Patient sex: F
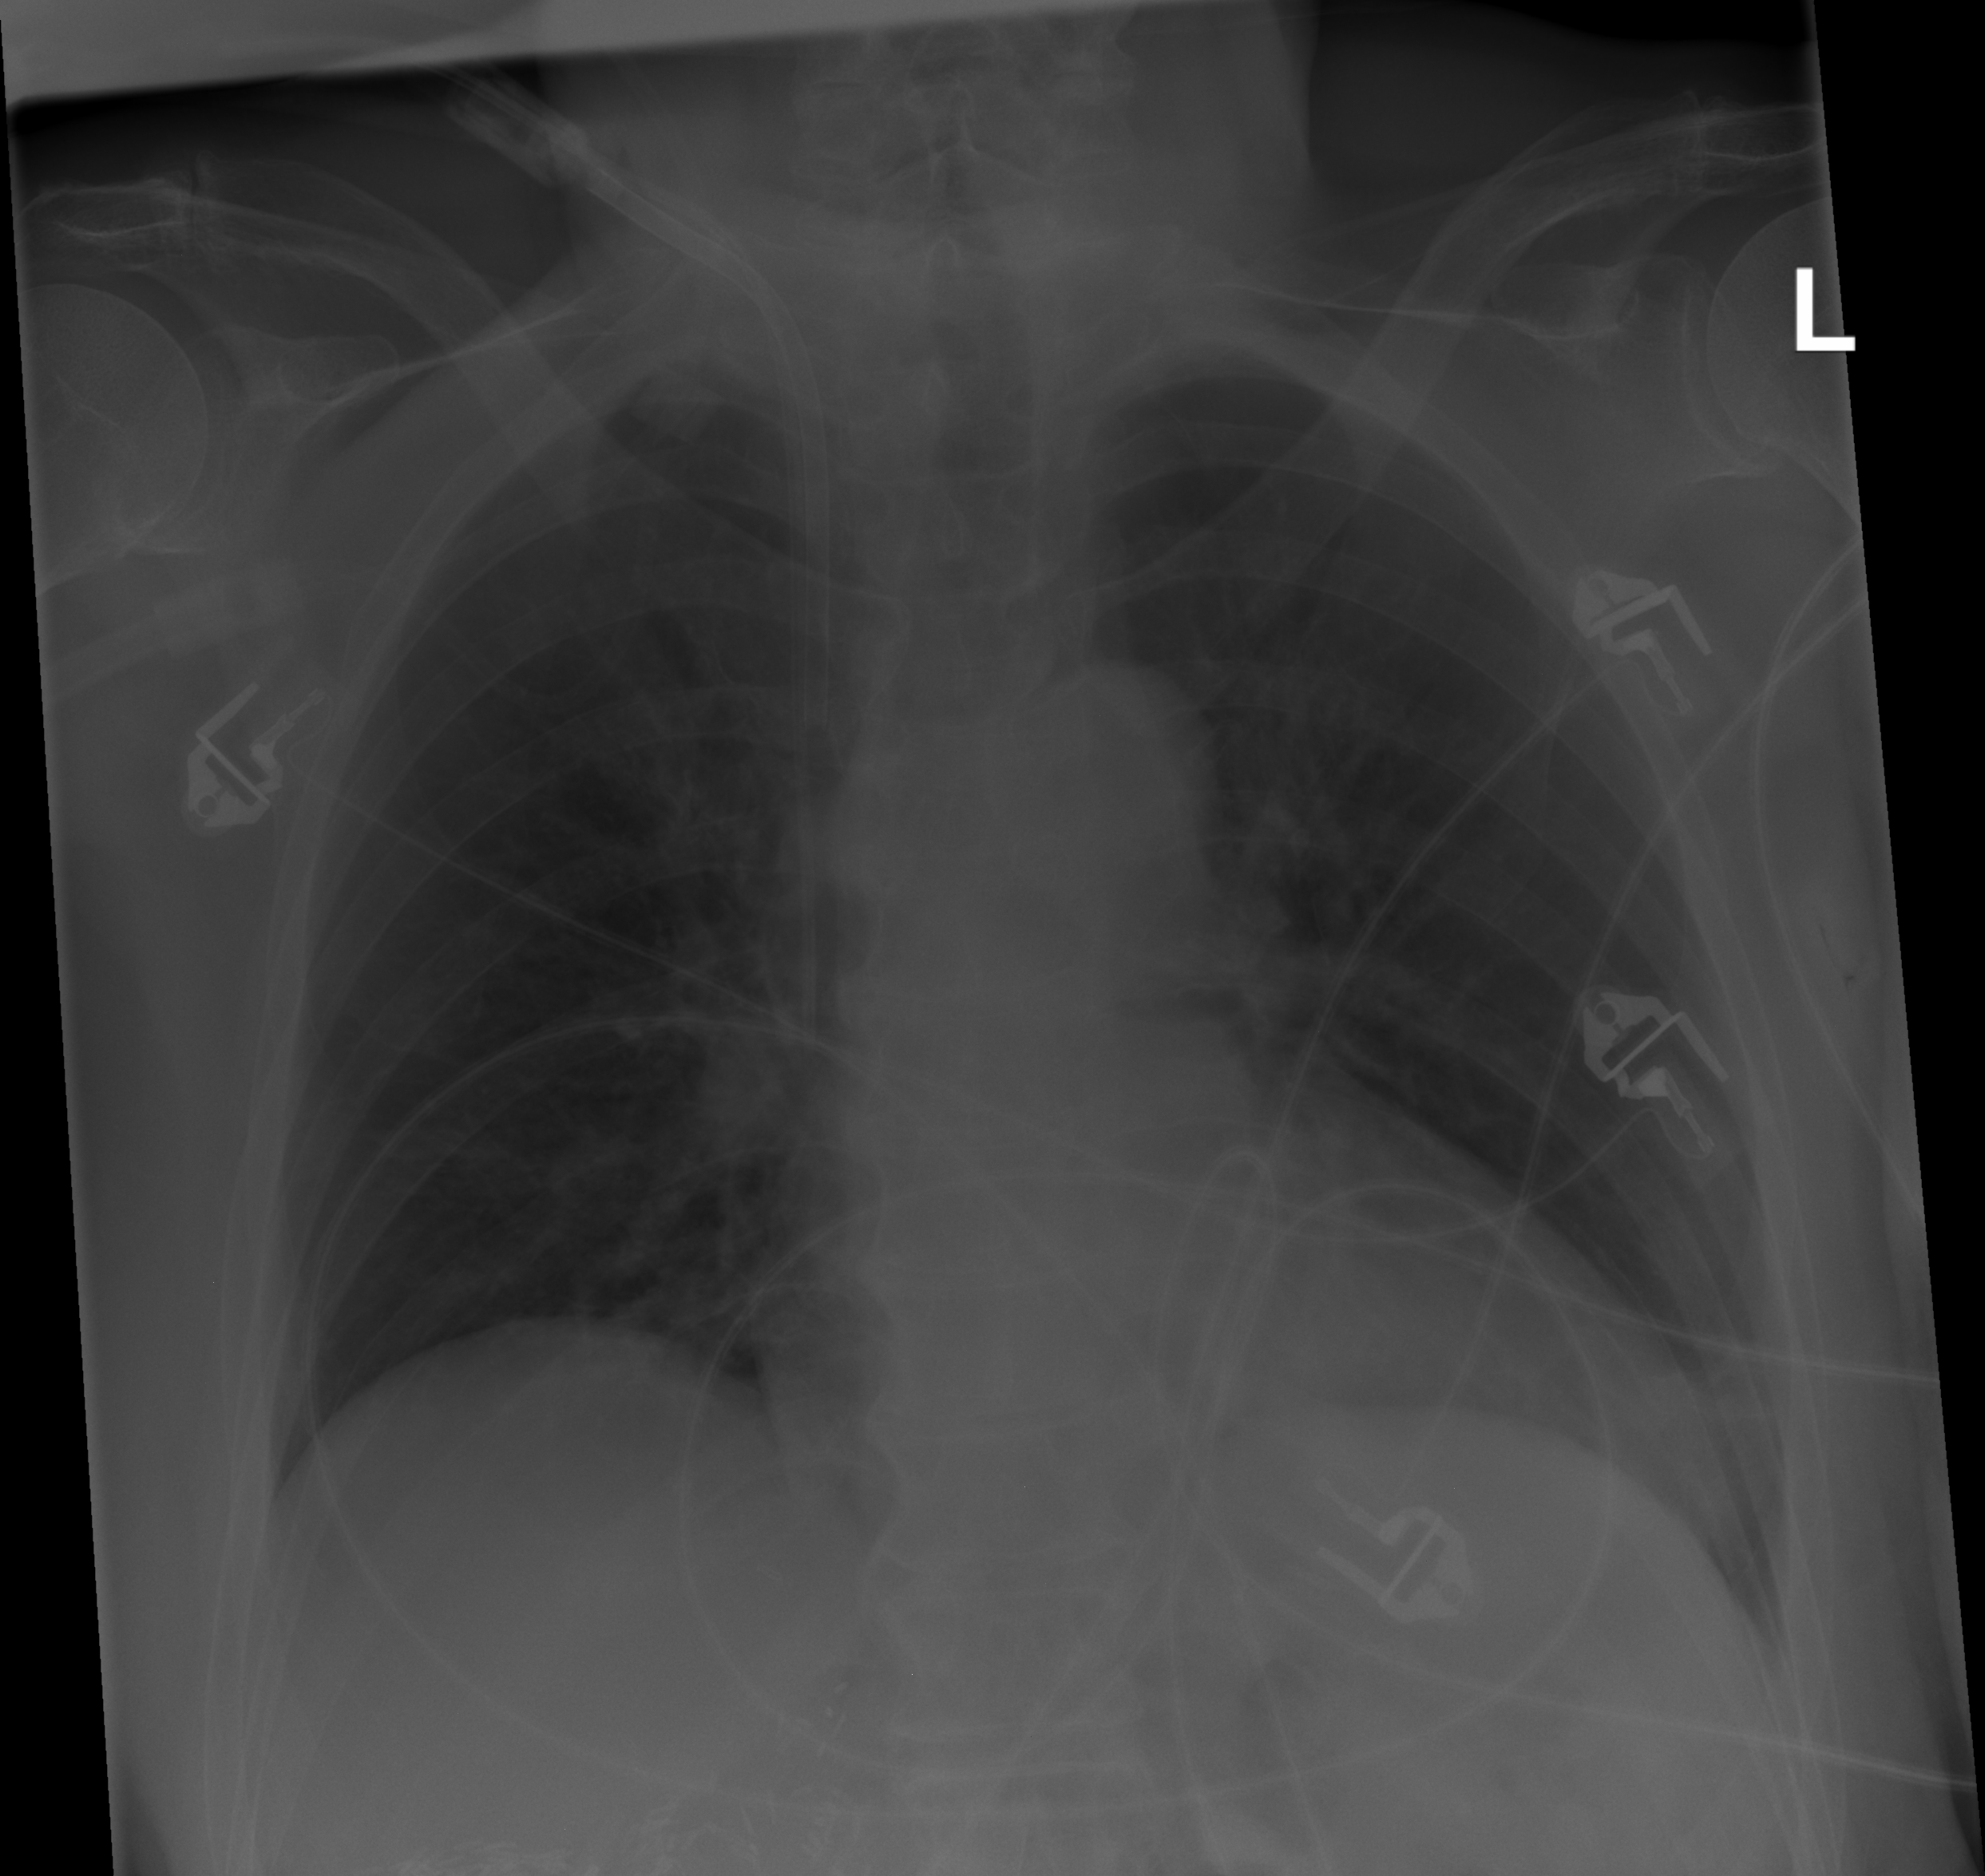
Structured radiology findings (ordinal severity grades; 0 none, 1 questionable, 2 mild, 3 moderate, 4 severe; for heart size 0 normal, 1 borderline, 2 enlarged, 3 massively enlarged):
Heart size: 0
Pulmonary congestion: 0
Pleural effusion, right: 0
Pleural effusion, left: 0
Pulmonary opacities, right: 0
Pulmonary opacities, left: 0
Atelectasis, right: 0
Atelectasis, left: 2